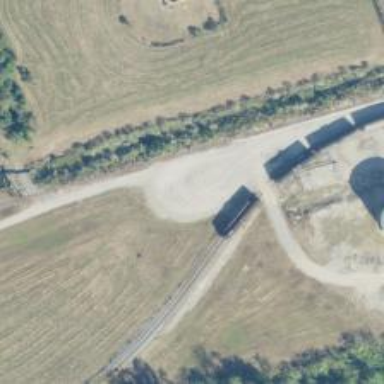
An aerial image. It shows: Railway spur service.